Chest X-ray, AP view. Patient: 58 years old, sex M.
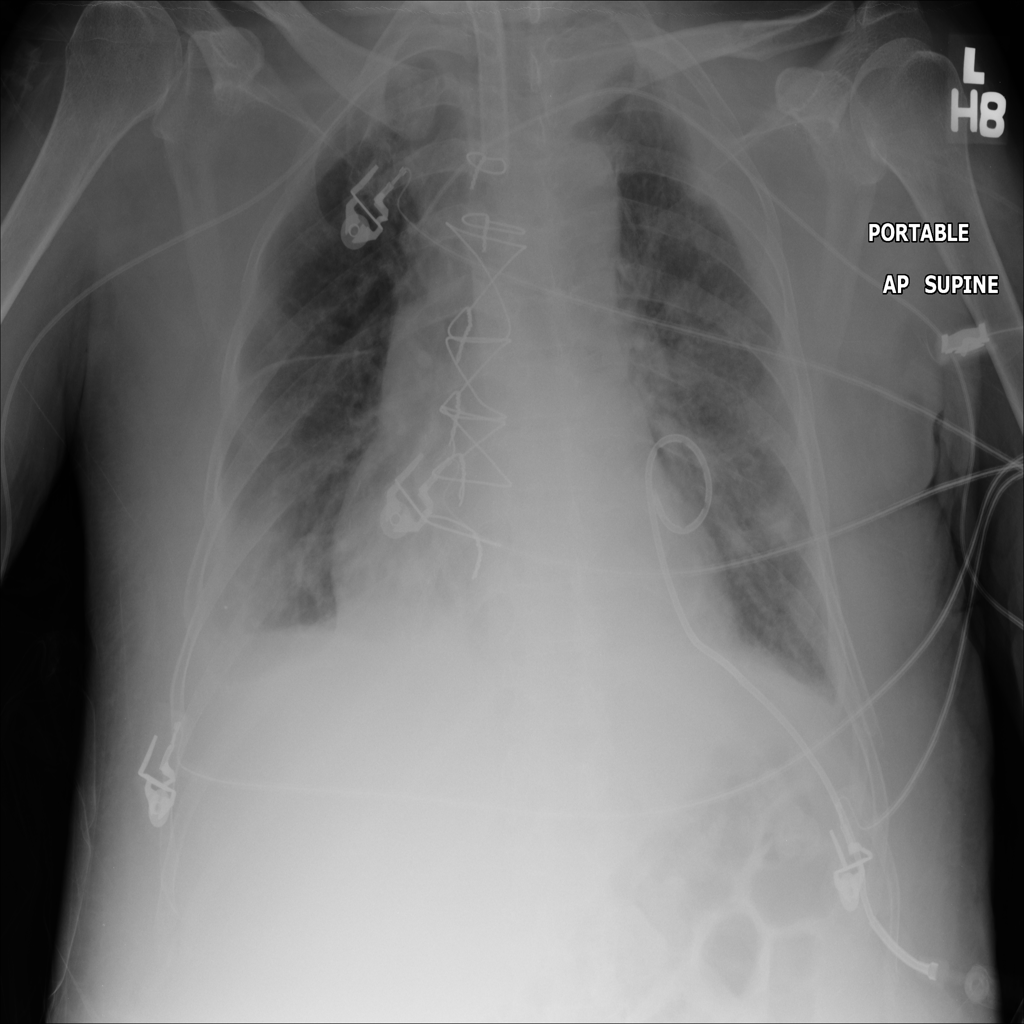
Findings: Effusion, Infiltration, Pneumothorax